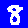
Digit: 8